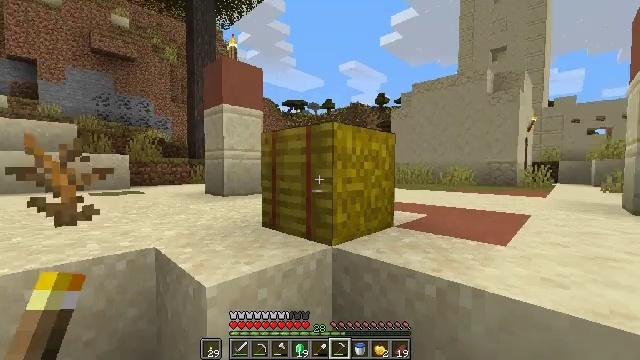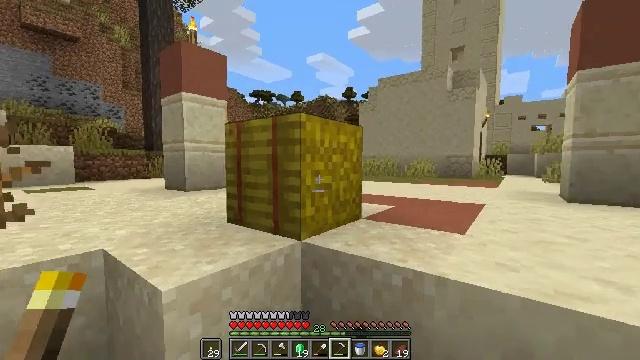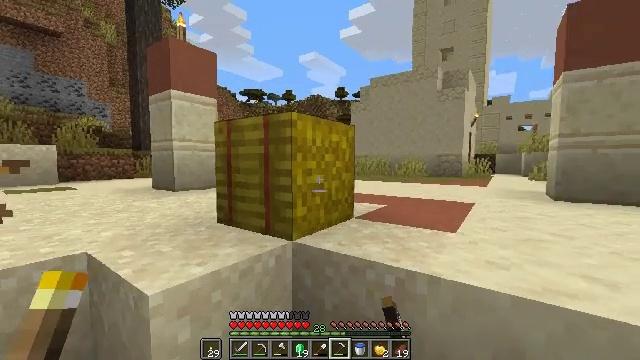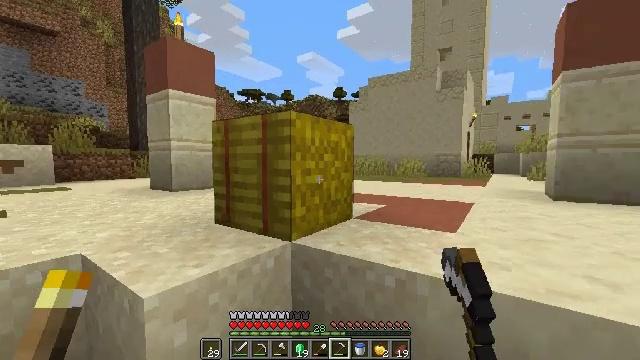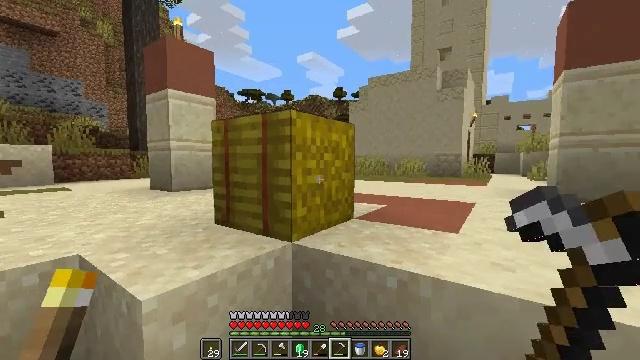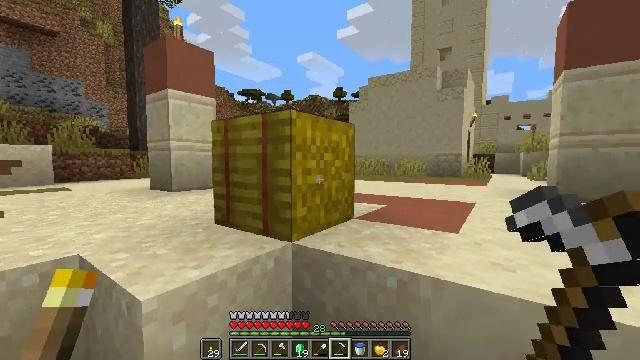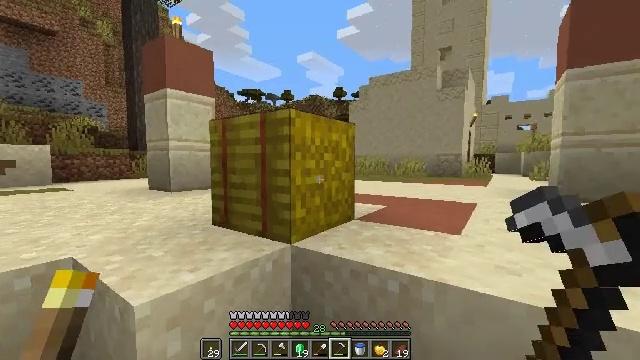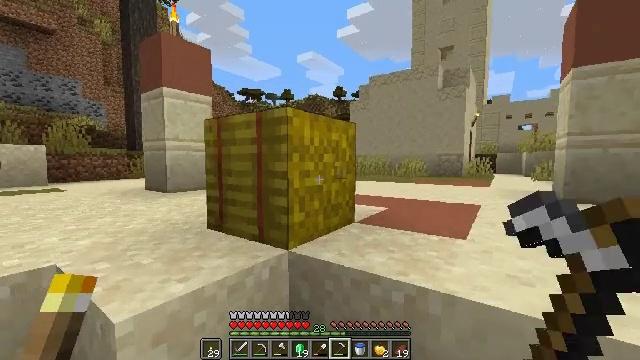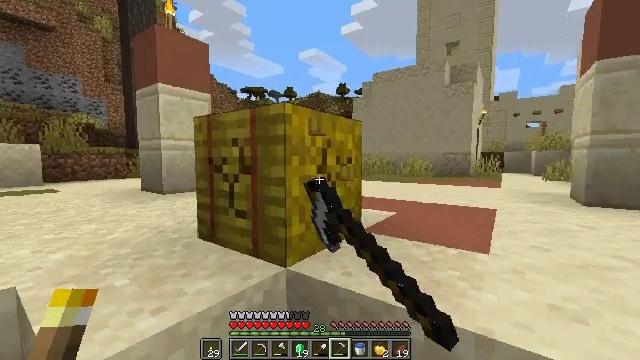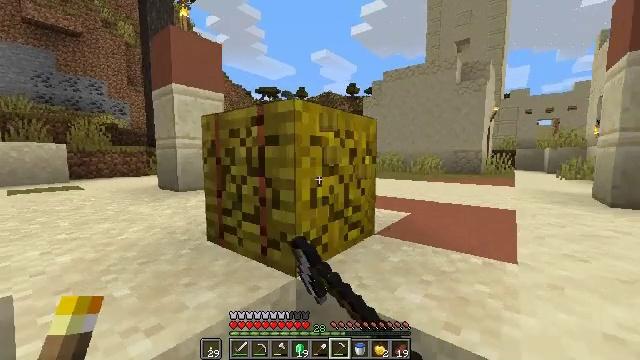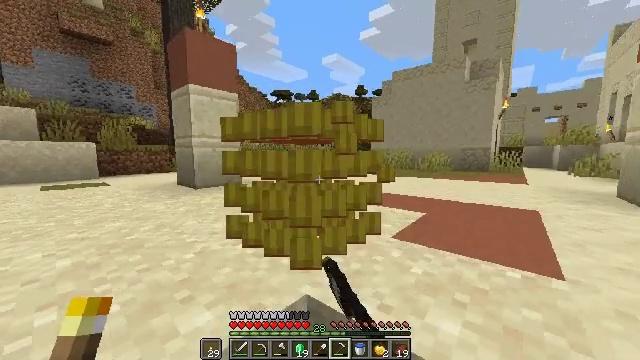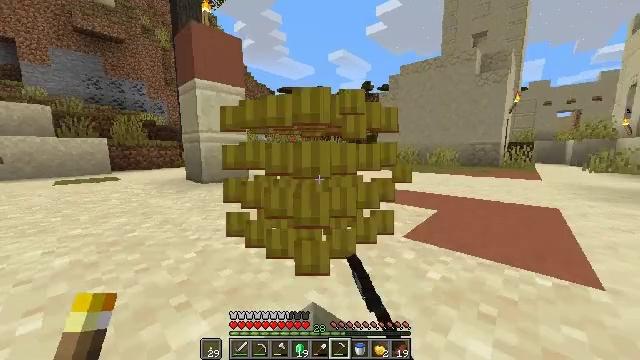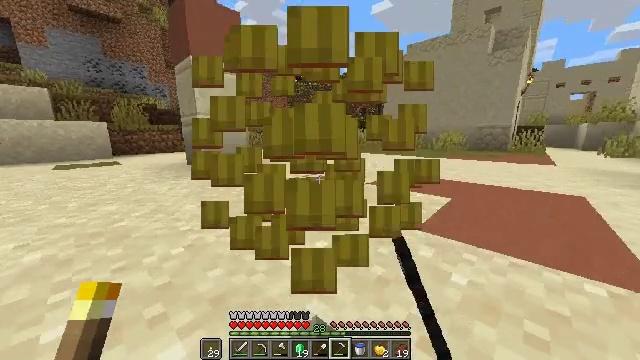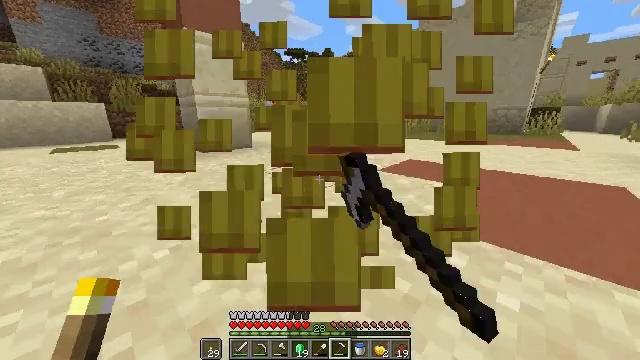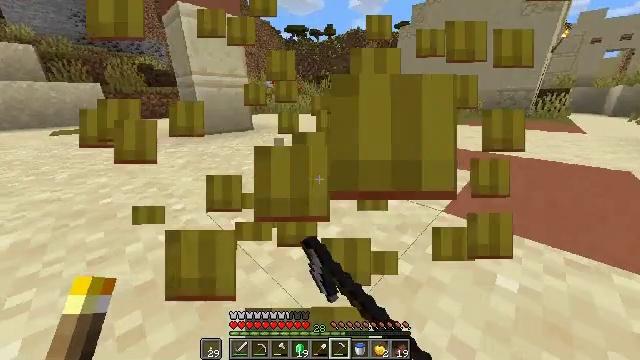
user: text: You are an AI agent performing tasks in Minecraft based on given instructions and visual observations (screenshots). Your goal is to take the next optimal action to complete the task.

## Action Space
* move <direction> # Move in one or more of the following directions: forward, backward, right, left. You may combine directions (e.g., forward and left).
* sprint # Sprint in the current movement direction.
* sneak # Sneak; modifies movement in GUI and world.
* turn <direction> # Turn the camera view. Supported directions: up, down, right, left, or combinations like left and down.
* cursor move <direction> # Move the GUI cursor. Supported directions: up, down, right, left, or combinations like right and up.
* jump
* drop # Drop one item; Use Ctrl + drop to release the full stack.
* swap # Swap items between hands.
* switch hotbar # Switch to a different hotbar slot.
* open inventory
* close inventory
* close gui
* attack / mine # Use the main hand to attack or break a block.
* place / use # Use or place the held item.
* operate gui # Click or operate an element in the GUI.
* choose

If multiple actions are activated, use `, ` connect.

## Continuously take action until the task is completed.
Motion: motion action
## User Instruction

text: Gather hay blocks from the farm.
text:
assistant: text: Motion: turn right and down, attack / mine
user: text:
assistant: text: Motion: turn right, attack / mine
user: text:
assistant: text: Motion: attack / mine
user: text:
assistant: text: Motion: attack / mine
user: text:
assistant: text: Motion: attack / mine
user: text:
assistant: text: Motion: move forward, attack / mine
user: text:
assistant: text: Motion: move forward, attack / mine
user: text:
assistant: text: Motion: move forward, sprint, attack / mine
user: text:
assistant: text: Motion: move forward, sprint, turn left, attack / mine
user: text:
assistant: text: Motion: move forward, sprint, turn left and down, attack / mine
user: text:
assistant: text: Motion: move forward, sprint, turn left and down, attack / mine
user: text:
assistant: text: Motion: move forward, sprint, turn down, attack / mine
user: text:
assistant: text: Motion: move forward, sprint, turn left and down, attack / mine
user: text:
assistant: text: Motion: move forward, sprint, turn down, attack / mine
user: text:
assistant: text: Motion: sprint, attack / mine